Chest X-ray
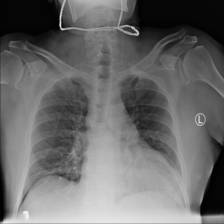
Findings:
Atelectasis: negative
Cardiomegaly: negative
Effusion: negative
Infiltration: negative
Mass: negative
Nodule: negative
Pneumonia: negative
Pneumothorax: negative
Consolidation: negative
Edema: negative
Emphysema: negative
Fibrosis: negative
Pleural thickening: negative
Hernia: negative